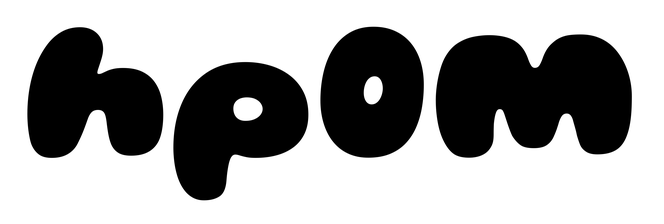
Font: Gluten_Black